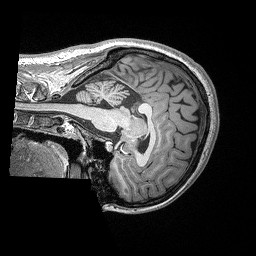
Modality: T1w
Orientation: sagittal
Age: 23
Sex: female